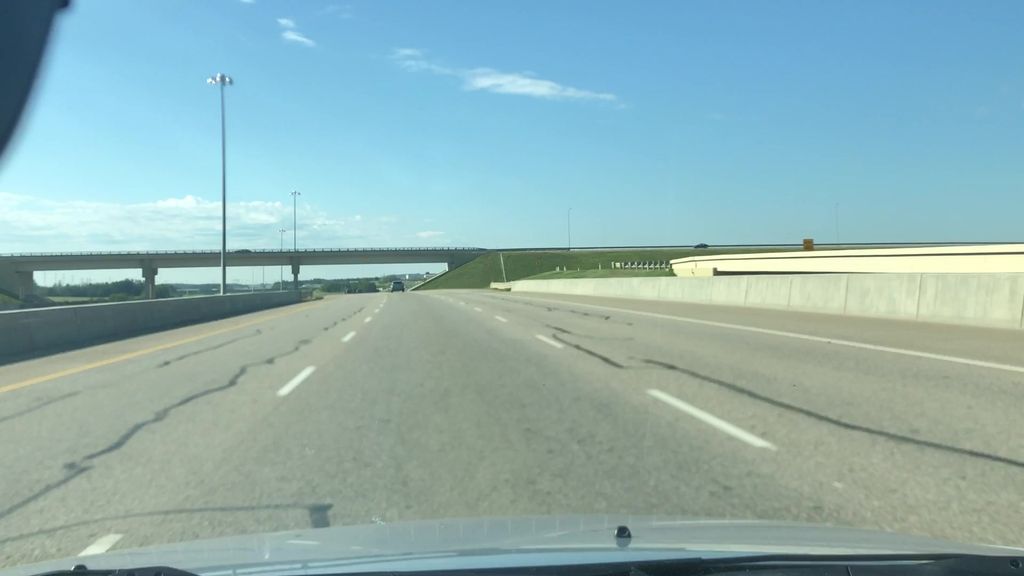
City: edmonton